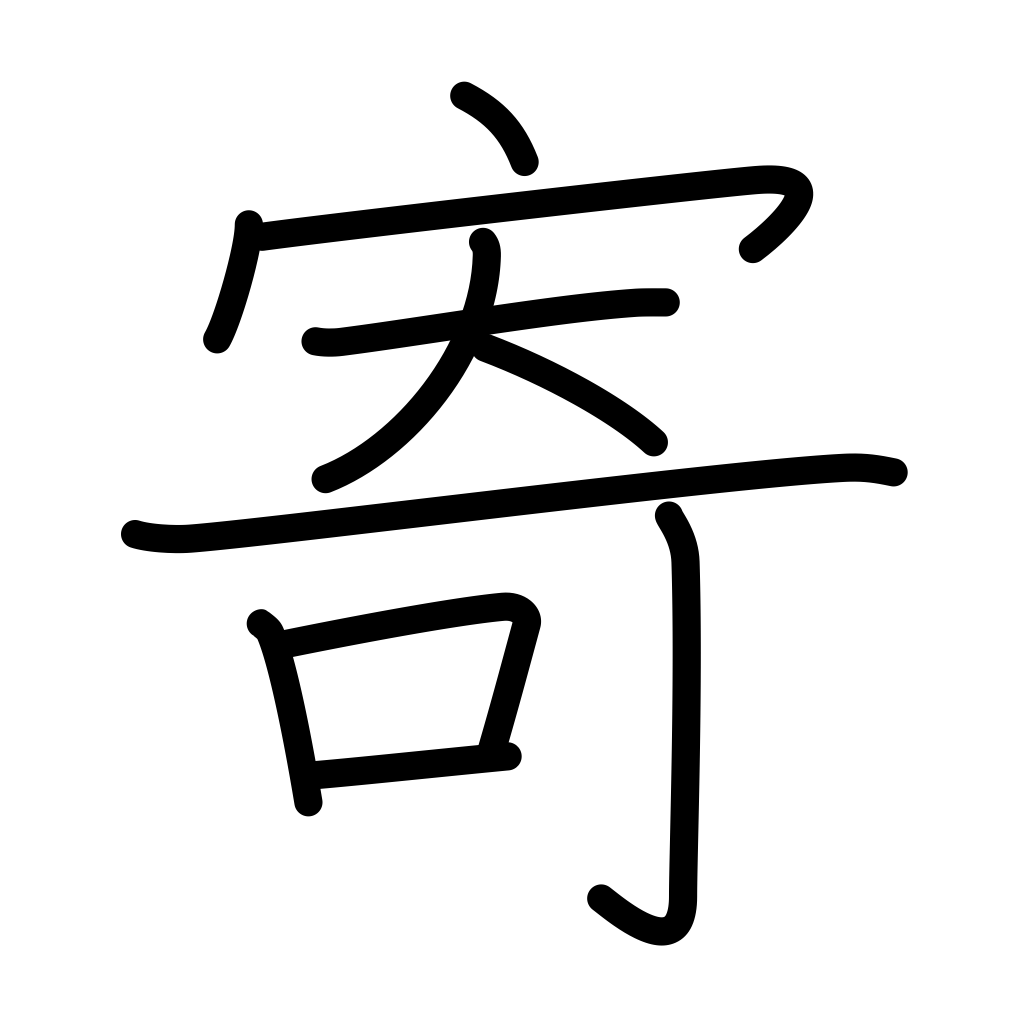
Meaning: draw near, stop in, bring near, gather, collect, send, forward